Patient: sex M, age 66
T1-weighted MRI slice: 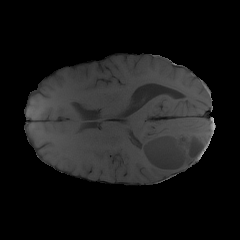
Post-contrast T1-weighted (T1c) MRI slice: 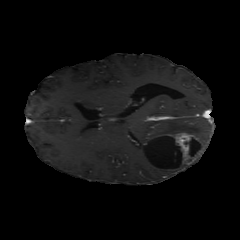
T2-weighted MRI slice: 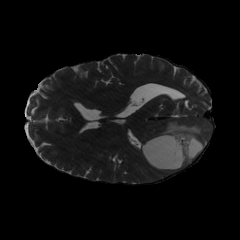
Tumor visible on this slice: yes
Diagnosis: Glioblastoma, IDH-wildtype
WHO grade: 4